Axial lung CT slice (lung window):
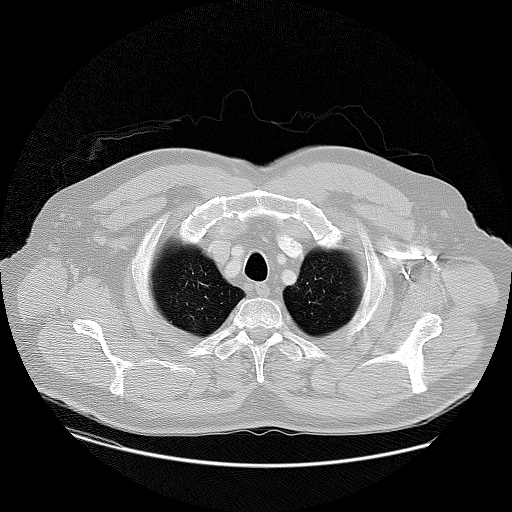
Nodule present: no